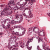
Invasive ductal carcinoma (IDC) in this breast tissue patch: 0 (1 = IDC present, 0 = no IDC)